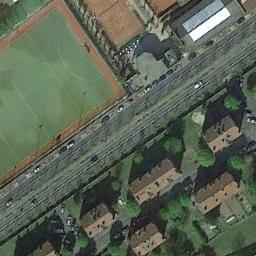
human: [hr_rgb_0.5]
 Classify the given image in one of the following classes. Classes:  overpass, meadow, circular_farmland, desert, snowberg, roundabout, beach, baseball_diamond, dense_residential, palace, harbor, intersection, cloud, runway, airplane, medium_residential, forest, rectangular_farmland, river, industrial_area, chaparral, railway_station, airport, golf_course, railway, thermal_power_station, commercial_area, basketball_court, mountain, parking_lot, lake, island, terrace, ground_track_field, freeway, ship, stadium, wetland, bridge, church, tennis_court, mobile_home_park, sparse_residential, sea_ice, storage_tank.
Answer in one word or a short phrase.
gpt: freeway